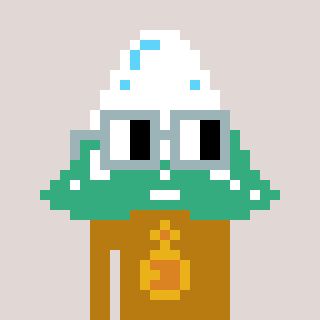
a pixel art character with square dark gray glasses, a snowy mountain-shaped head and a gold-colored body on a warm background